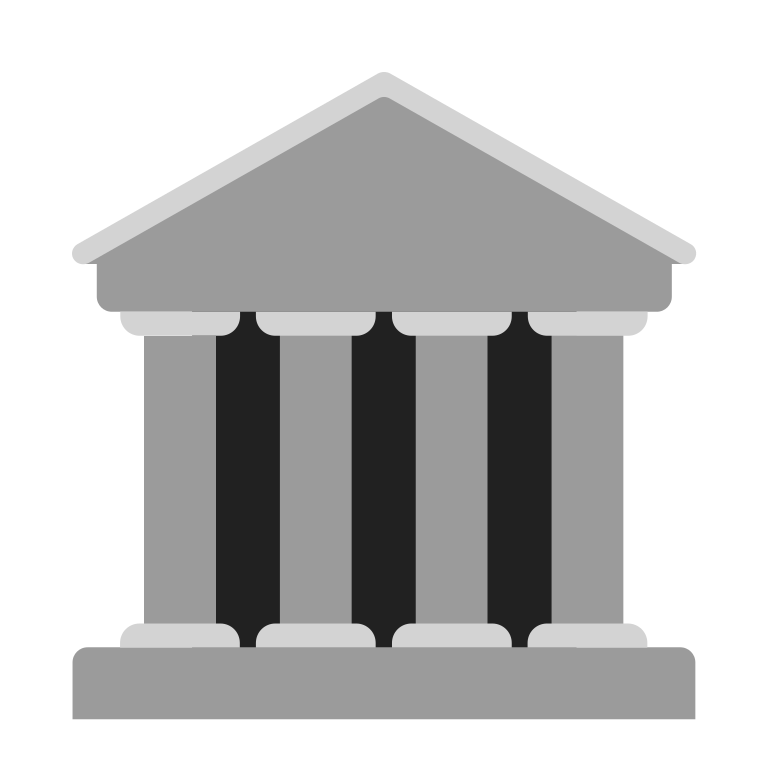
classical building flat